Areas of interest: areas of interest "Sport and cultural"
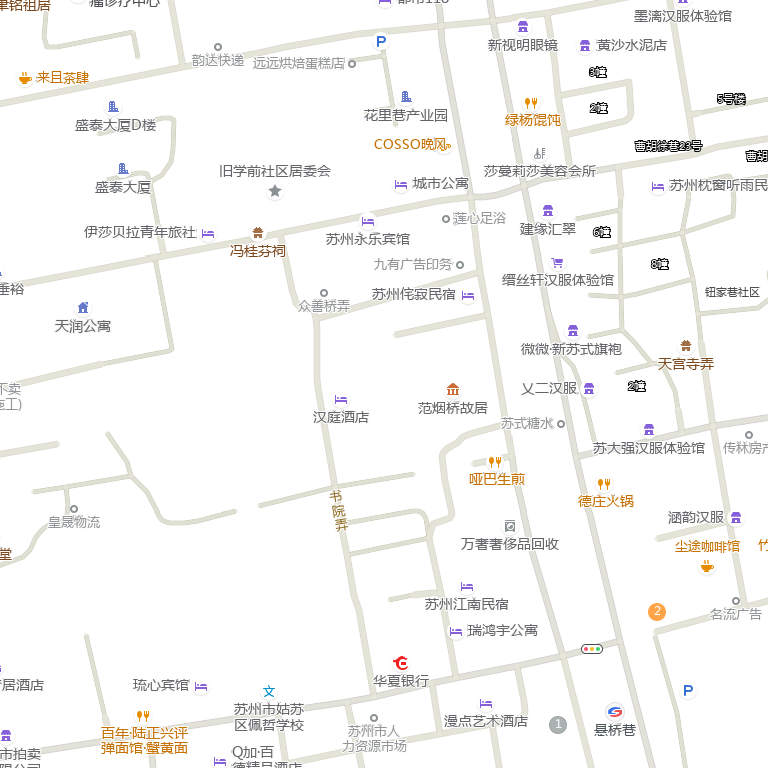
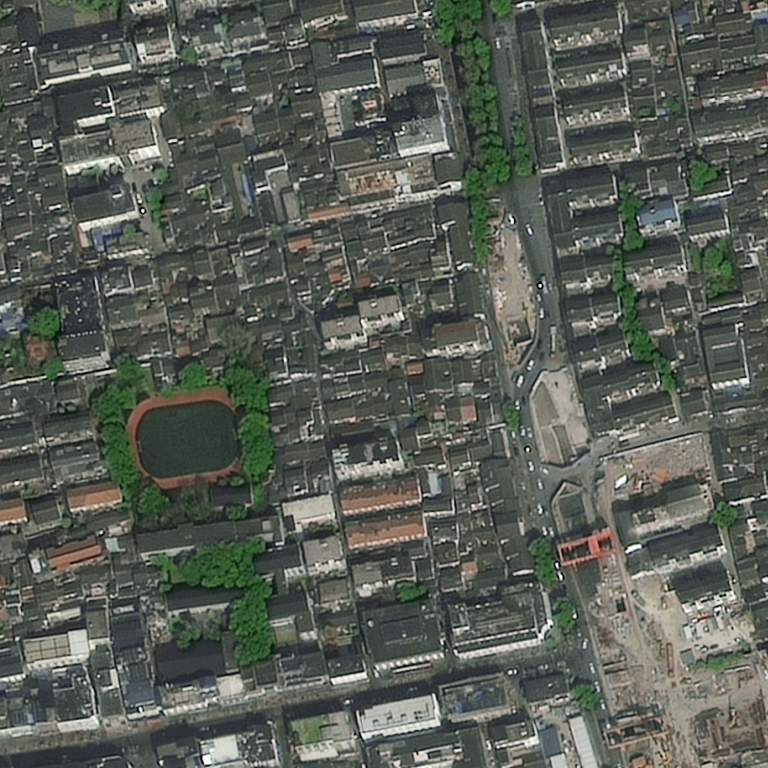